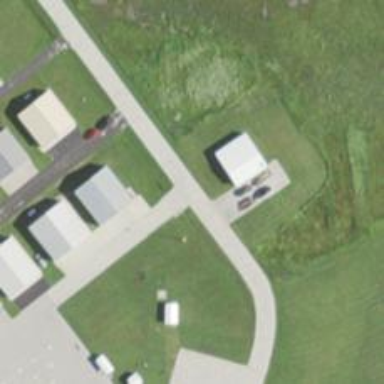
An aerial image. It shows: Image of taxiway at airport.